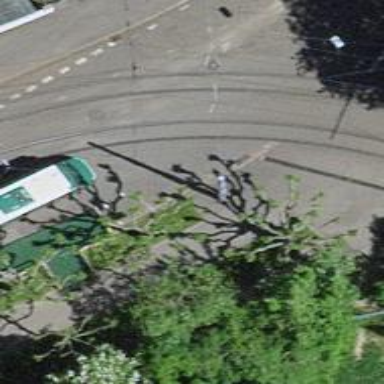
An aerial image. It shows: Tram level crossing on the railway.